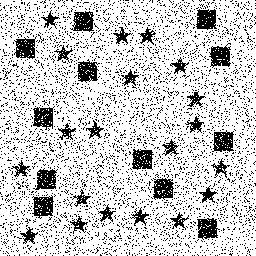
Squares: 12
Triangles: 0
Stars: 20
Total shapes: 32